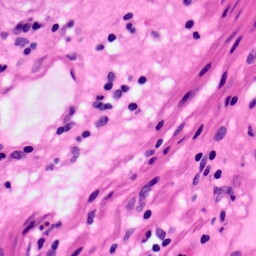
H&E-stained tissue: Pancreatic